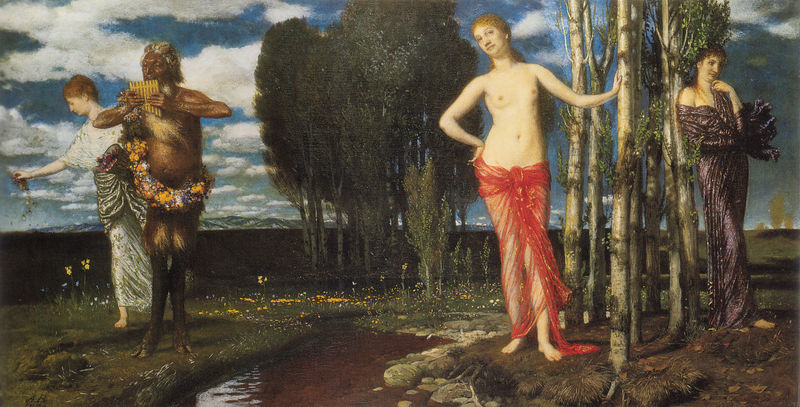
Titel: Frühlingserwachen
Künstler: Arnold Böcklin
Standort: Zürich.
Institution: Kunsthaus
Schlagwörter: akt, baum, berg, blau, blätter, dunkel, gemälde, haut, himmel, laub, lendenschurz, mann, nackt, schatten, wasser, weiß, wolken, akte, baumstämme, bäume, fluss, frauen, gelb, grün, landschaft, ocker, see, teich, ufer, abend, blume, blumen, braun, brust, busen, damen, frau, grau, haar, hell, hintergrund, kleid, männer, orange, schwarz, stützen, blüte, blüten, gras, park, rasen, rot, tuch, weg, wiese, wolke, beige, rock, symbolismus, alt, bart, blond, arm, falten, inkarnat, mensch, stehen, stein, steine, bach, baumstamm, birke, birken, erde, ferne, flusslauf, horizont, hügel, natur, pappel, spiegelung, stamm, gewässer, sonne, boden, gewand, gold, haare, drei, gewänder, kind, paar, girlande, musik, pflanzen, england, wald, kinder, garten, zypressen, fell, huf, hufe, pflücken, taille, brüste, füße, warm, berge, gebirge, lila, violett, barun, blümchen, böschung, stämme, blue, oil, red, robes, white, women, black, dress, face, green, hair, jugendstil, painting, woman, yellow, spielen, draussen, reflexe, symmetrie, flowers, pink, brown, nabel, bauch, halbnackt, brustwarzen, erotik, oberkörper, fallen, exotik, frühling, lichtreflexe, reflexion, abendkleid, bad, spiel, barfuss, nacktheit, paradies, rinnsal, wolkig, allegorie, kranz, mythologie, hufen, senkrecht, flöte, flower, lässig, hüfte, götter, teufel, bacchus, centaur, cloud, clouds, mythology, naked, nude, rocks, satyr, sky, tree, faun, mythologisch, nymphe, pan, rinde, musen, nymphen, gebunden, landscape, mountain, mountains, nature, water, blumenkranz, trees, wäldchen, venus, eyes, feet, waagerecht, kränze, grass, river, stream, fäden, binden, winden, anlehnen, bock, gegenüber, ziege, blasen, deutschrömer, panflöte, brau, belzebub, birkenhain, wende, flötenspieler, englisch, leaning, lehen, breast, wasserstelle, paare, linde, linden, eye, legs, wölkchen, breasts, goddess, chest, streuen, jahreszeiten, rinnsaal, sähen, outdoors, behaart, canvas, goat, goldfäden, mares, wickelrock, aphrodite, flute, mythisch, getrennt, sartyr, arcadia, standing, säen, bloss, ban, zitterpappel, veils, stem, veil, bocksfüsse, bachufer, blumrn, da und dort, hodler?, nee nee nee, belly, topless, satan, dres, steione, bossom, creak, panpipe, naure